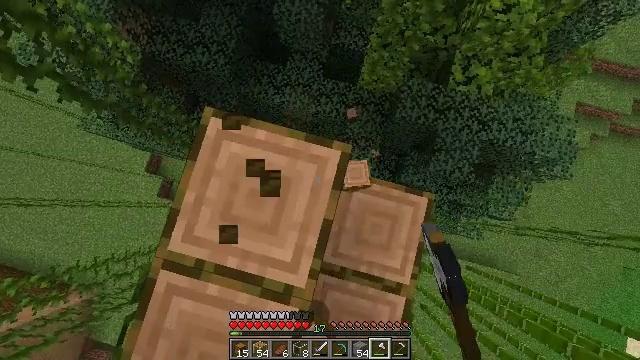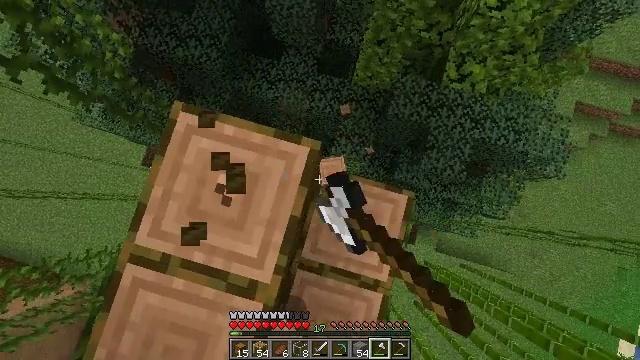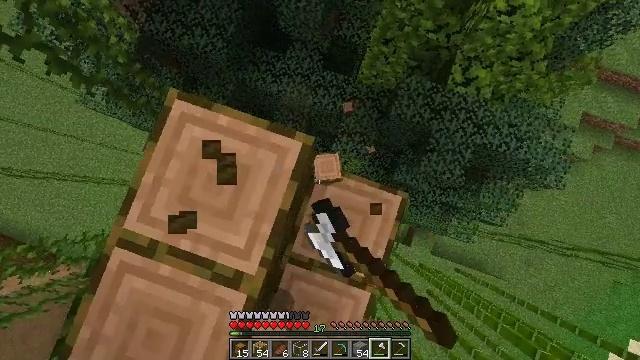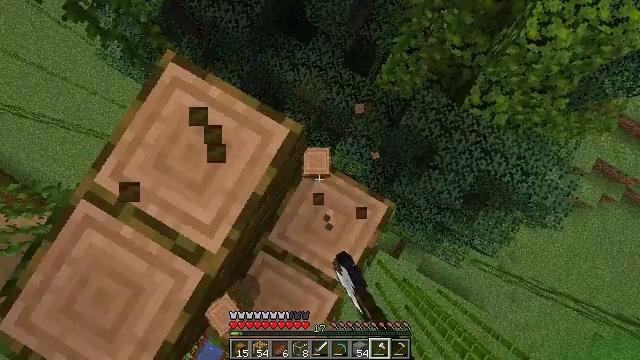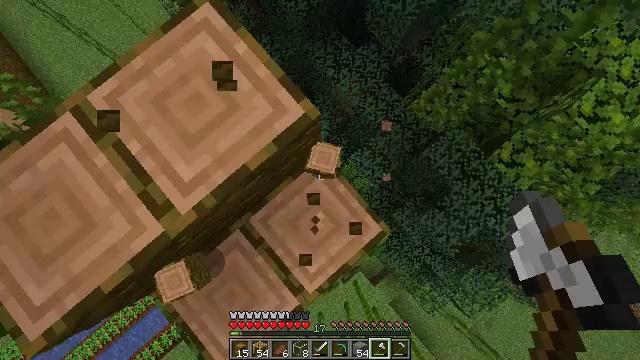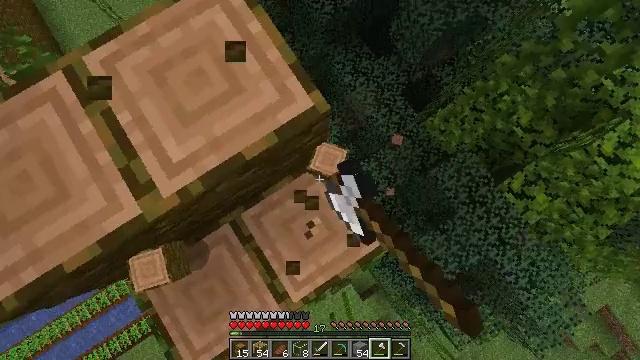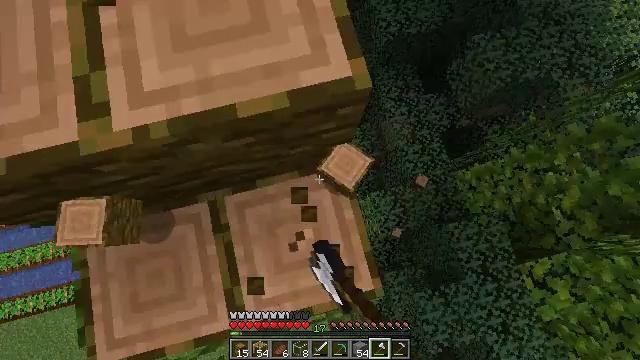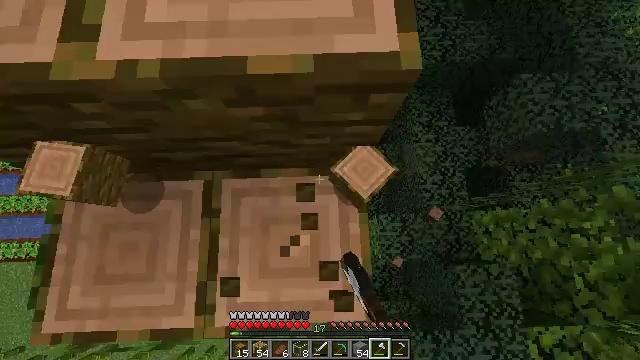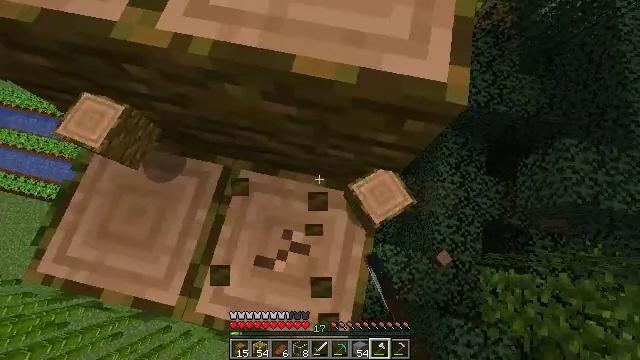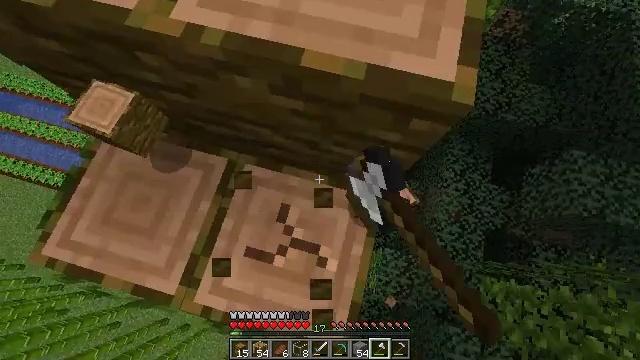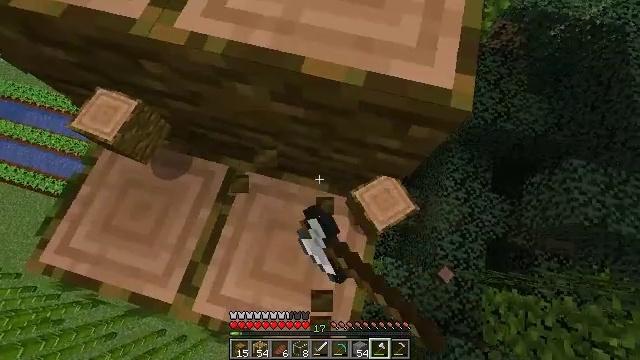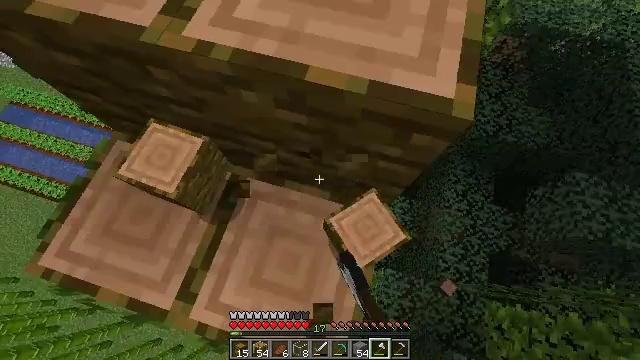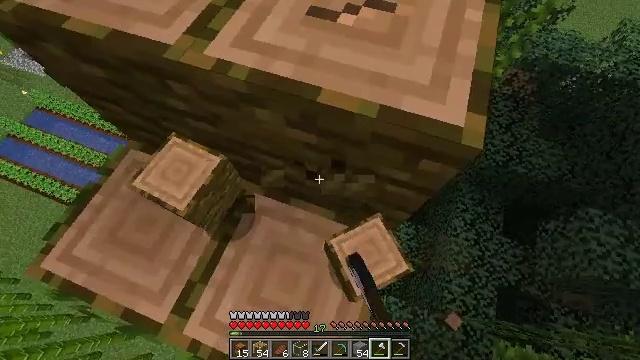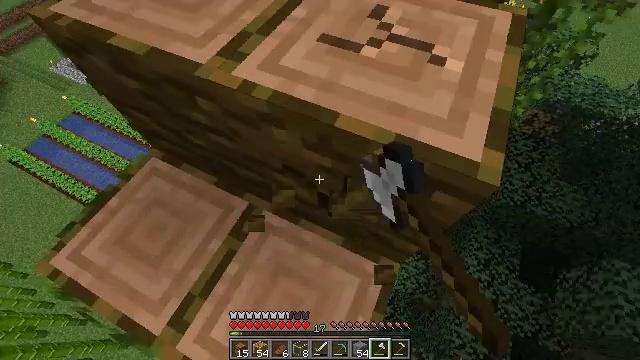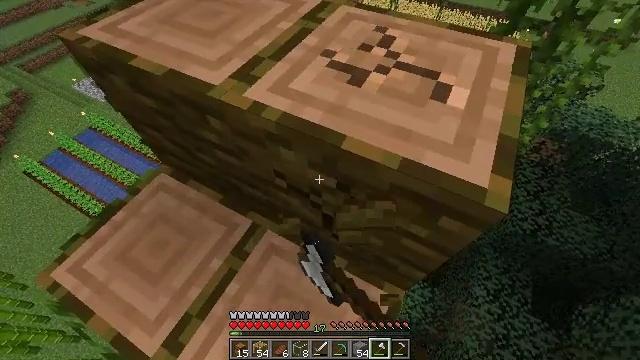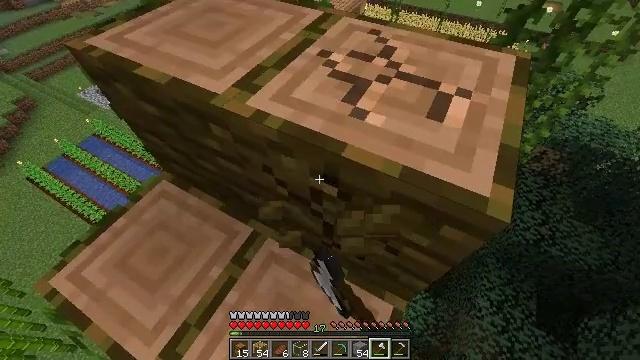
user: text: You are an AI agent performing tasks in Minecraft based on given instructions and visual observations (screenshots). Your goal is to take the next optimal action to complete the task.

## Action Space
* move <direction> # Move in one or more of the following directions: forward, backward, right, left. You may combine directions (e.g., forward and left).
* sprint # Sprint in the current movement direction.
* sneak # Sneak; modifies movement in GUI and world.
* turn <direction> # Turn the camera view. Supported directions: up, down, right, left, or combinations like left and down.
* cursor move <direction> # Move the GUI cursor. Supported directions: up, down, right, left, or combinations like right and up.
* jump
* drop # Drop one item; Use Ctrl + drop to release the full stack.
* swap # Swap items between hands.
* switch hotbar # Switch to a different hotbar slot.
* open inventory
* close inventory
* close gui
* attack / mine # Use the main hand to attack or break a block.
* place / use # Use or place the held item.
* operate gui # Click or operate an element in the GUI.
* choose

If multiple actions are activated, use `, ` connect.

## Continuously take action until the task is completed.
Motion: motion action
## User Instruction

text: Chop down a jungle log from the jungle tree.
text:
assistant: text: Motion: move right, attack / mine
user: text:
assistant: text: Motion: turn left, attack / mine
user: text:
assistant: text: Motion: turn left, attack / mine
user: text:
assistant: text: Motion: turn left, attack / mine
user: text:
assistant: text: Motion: turn left and up, attack / mine
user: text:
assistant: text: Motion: turn left and up, attack / mine
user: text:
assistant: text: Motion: turn left and up, attack / mine
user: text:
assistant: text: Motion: turn left and up, attack / mine
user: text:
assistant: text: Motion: turn left, attack / mine
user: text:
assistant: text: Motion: turn up, attack / mine
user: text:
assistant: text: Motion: turn left and up, attack / mine
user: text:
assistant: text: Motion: turn left and up, attack / mine
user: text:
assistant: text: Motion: turn left and up, attack / mine
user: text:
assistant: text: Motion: turn left and up, attack / mine
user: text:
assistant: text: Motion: turn up, attack / mine
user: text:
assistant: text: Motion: attack / mine
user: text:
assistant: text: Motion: attack / mine
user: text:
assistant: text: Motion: attack / mine
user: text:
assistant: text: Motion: attack / mine
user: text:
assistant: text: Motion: attack / mine
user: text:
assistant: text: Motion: attack / mine
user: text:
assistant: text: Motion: turn left and up, attack / mine
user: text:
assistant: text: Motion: turn left and up, attack / mine
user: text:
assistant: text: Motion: turn left and up, attack / mine
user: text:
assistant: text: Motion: attack / mine
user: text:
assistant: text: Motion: attack / mine
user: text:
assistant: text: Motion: attack / mine
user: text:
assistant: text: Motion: attack / mine
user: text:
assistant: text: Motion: attack / mine
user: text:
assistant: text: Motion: attack / mine